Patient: sex F, age 37
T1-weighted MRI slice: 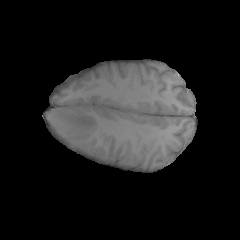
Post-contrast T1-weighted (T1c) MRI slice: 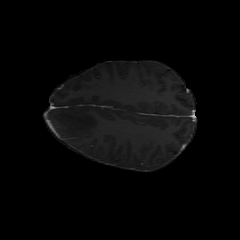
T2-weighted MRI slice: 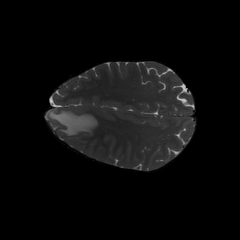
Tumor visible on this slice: yes
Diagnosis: Glioblastoma, IDH-wildtype
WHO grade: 4